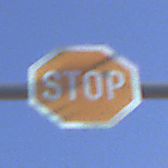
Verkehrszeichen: Stop
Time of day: MorningAfternoon
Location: Outdoor (Nature)
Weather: Clear
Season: NotSpecified
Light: Natural